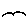
Label: bird